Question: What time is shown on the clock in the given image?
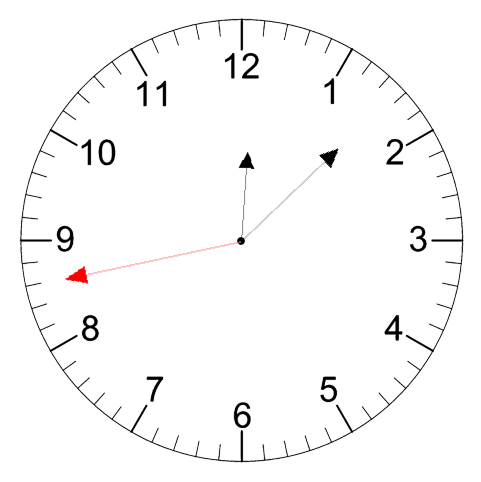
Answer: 12:07:43